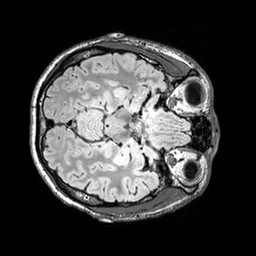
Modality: FLAIR
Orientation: axial
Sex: male
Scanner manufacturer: siemens
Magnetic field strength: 3 T
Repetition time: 5 s
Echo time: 0.395 s